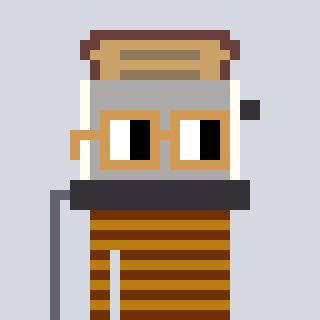
a pixel art character with square brown glasses, a toaster-shaped head and a gold-colored body on a cool background